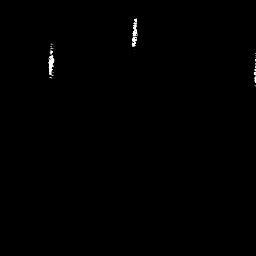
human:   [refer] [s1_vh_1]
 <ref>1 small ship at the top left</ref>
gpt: <box>[[17, 17, 21, 32, 0]]</box>

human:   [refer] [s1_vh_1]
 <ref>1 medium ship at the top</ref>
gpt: <box>[[50, 5, 55, 22, 0]]</box>